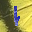
Label: 1